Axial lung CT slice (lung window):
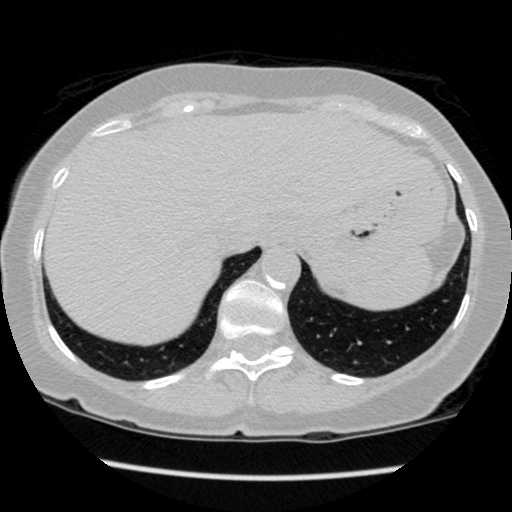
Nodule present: no